Field crop: tomato
Growth stage: 1
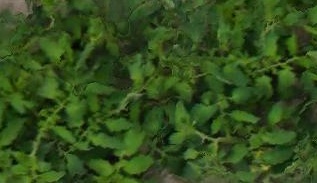
Species: tomato